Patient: sex M, age 51
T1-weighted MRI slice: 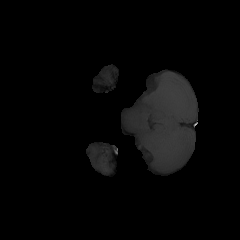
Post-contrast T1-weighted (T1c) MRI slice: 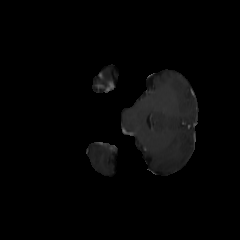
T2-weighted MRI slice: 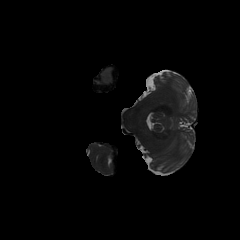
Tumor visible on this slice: no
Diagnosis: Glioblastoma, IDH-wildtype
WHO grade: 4